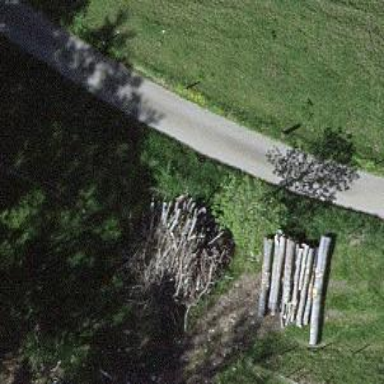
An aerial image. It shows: Fence.